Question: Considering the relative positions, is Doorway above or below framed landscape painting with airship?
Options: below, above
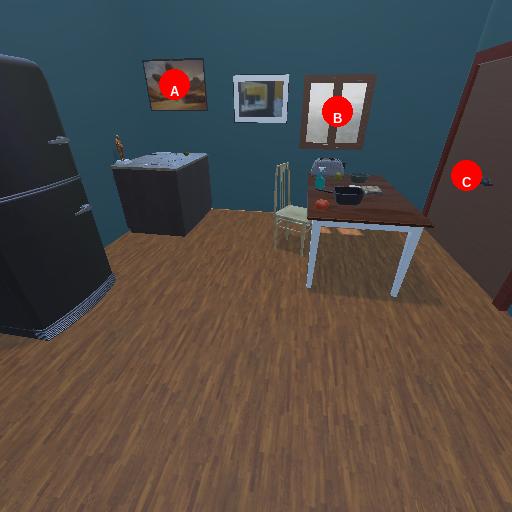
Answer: below